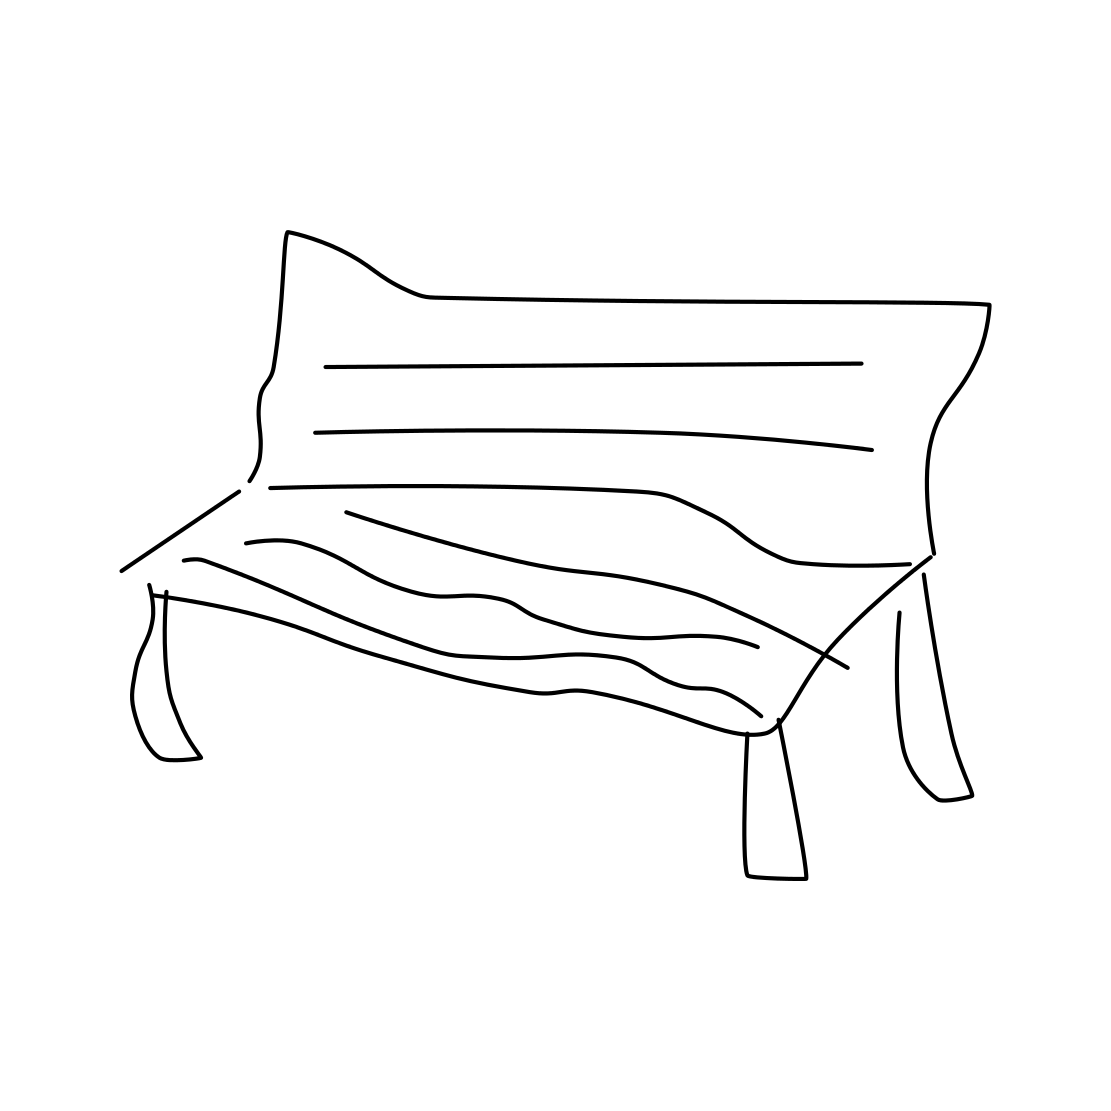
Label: bench